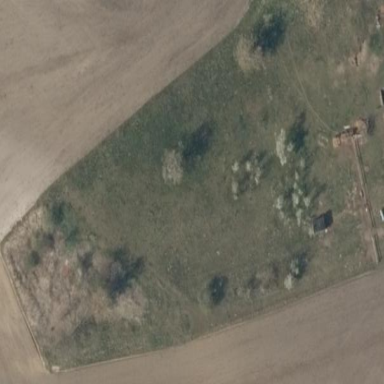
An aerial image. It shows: Beautiful meadow.